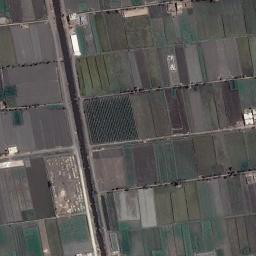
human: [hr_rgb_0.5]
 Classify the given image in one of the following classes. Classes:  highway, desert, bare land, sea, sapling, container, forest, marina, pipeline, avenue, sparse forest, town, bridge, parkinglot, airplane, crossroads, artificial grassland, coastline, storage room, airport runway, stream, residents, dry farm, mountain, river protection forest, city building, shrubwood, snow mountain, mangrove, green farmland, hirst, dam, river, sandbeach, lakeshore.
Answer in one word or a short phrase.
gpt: green farmland